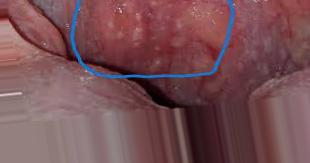
Condition: Mouth Ulcer